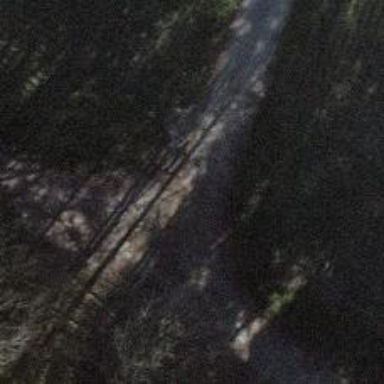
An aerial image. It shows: Well-maintained track road with grade 1 tracktype.